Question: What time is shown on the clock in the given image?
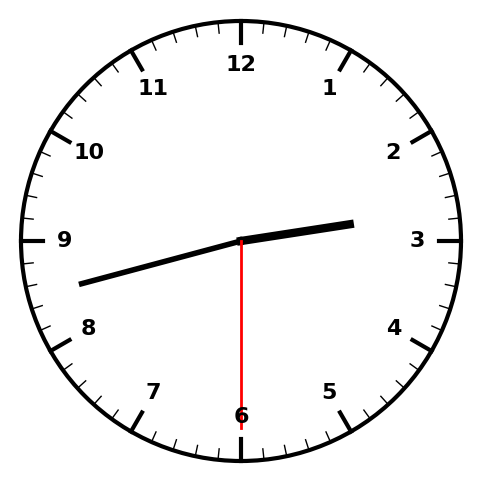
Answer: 02:42:30